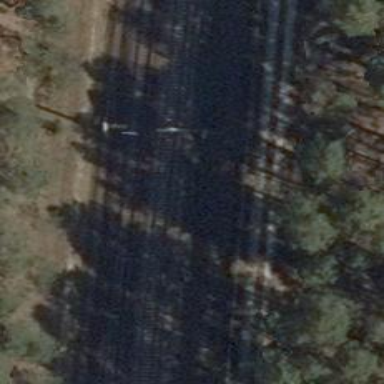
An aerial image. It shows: Milestone along the railway track with catenary mast.